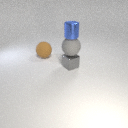
small blue metal cylinder above small gray metal cube